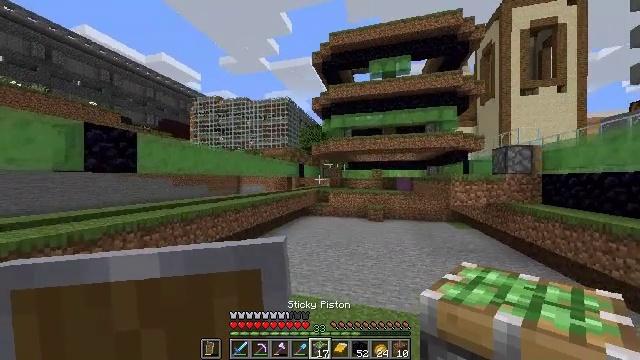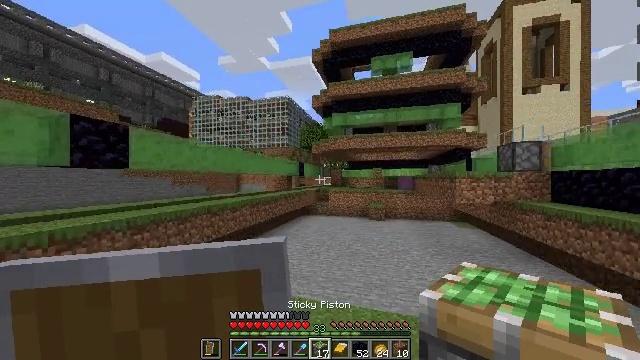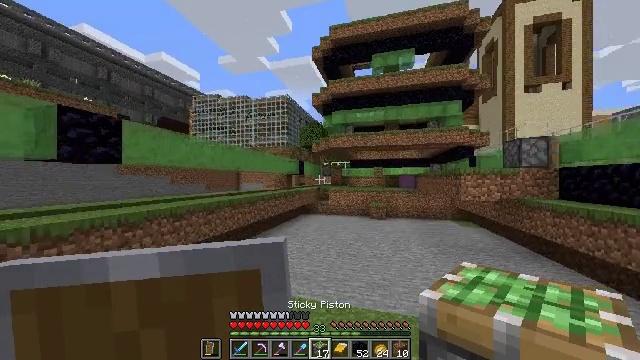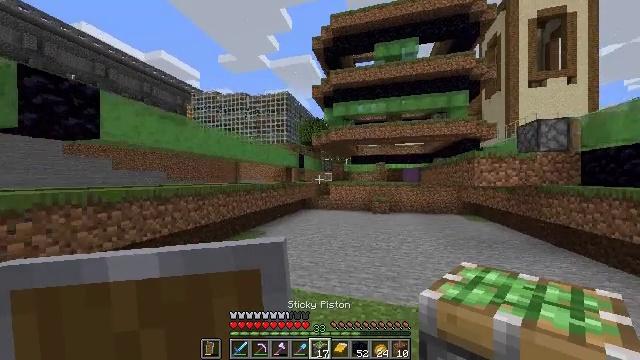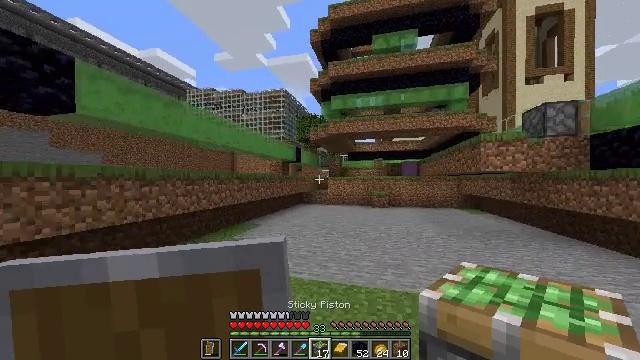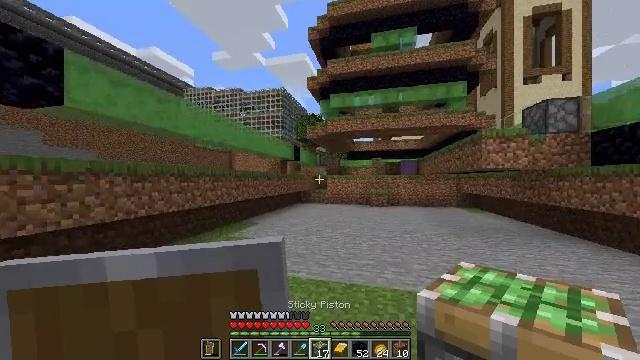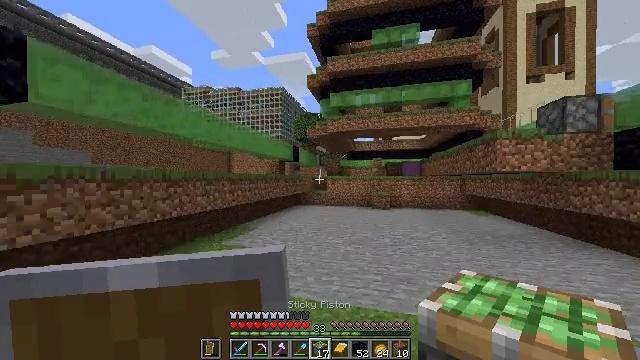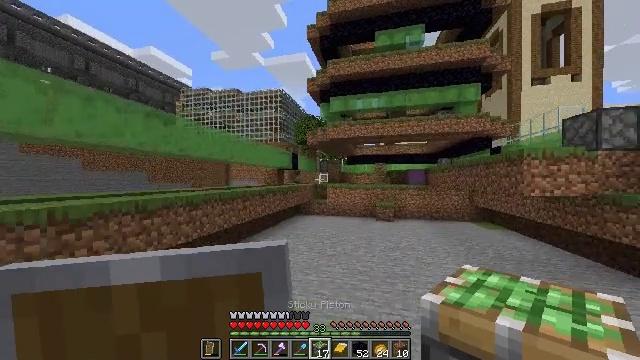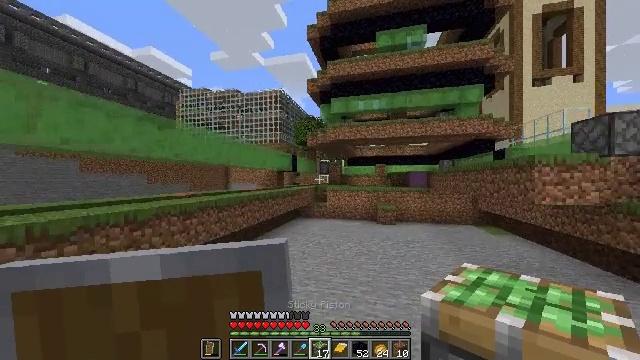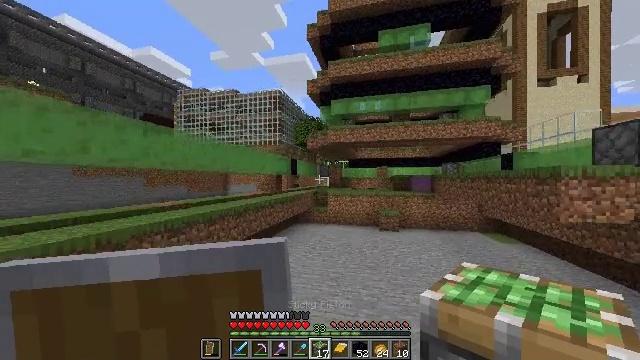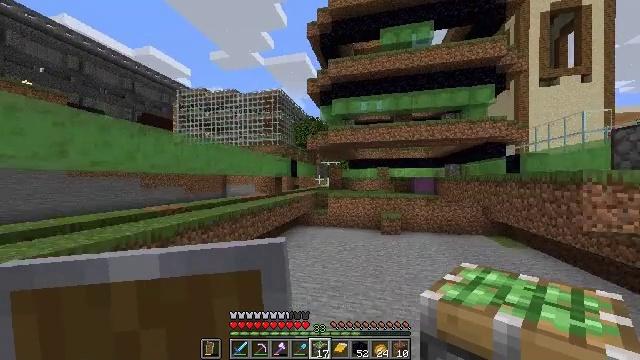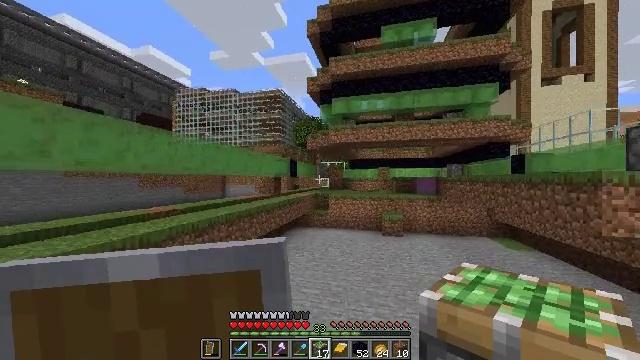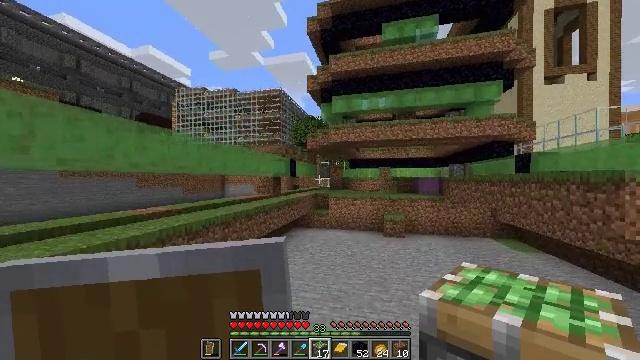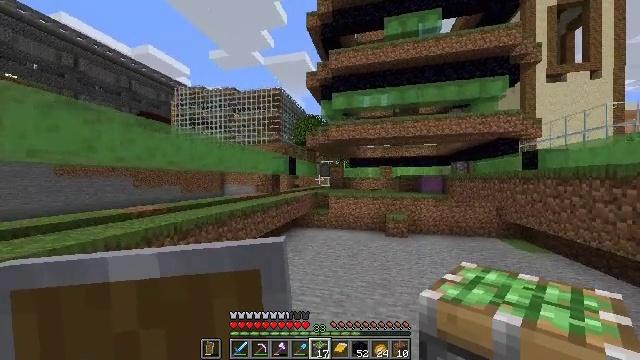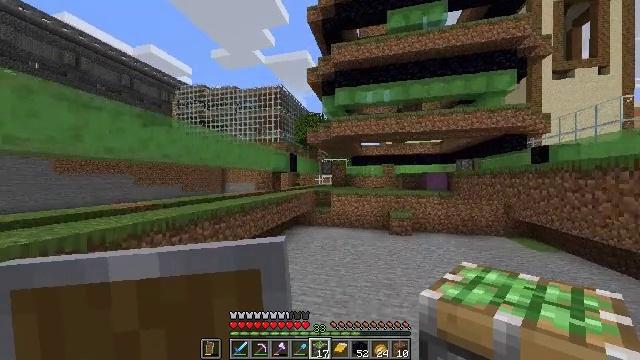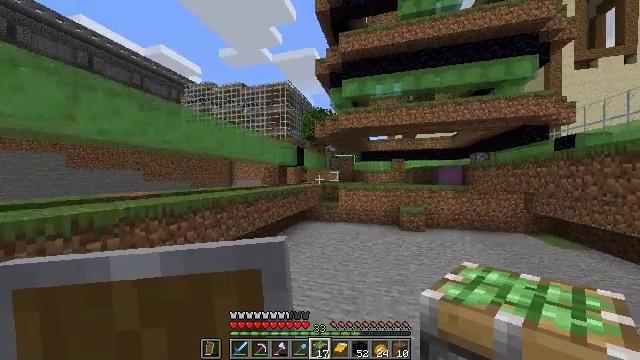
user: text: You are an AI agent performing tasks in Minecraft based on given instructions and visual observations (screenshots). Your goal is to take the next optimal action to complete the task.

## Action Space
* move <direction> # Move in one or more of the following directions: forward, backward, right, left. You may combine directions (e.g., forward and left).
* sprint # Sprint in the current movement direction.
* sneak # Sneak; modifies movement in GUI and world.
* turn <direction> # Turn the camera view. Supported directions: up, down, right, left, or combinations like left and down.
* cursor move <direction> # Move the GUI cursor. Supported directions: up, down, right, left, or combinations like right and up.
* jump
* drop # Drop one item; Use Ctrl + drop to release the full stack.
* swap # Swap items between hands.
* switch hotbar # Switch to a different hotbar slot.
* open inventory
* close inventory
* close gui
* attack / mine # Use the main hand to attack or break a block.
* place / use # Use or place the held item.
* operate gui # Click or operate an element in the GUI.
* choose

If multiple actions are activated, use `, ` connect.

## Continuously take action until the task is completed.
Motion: motion action
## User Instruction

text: Gather slime blocks for crafting purposes.
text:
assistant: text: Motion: move forward, jump
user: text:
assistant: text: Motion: move forward, jump
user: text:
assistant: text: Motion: move forward, jump
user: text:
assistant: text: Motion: move forward, jump
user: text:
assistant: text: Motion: move forward, jump
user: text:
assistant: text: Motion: move forward, jump
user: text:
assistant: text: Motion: move forward, jump
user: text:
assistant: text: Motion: move forward, jump
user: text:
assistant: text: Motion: move forward, jump
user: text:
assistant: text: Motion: move forward, jump
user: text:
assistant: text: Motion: move forward, jump
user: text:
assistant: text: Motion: move forward, jump
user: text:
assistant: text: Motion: move forward, jump
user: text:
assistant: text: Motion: move forward, jump
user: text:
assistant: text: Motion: move forward, turn left, jump
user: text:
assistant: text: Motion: move forward, turn left, jump
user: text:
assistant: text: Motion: move forward, jump
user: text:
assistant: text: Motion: move forward, jump
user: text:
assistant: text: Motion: move forward, jump
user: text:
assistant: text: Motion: move forward, jump
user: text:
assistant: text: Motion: move forward, jump
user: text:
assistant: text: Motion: move forward, turn right, jump
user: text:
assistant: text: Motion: move forward, jump
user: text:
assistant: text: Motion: move forward, turn right
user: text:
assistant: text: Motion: move forward, turn right
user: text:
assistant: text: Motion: move forward
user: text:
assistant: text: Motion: move forward
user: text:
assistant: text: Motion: move forward
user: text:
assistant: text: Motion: move forward, turn right
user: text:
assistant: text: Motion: move forward